Brain MRI, modality: ceT1
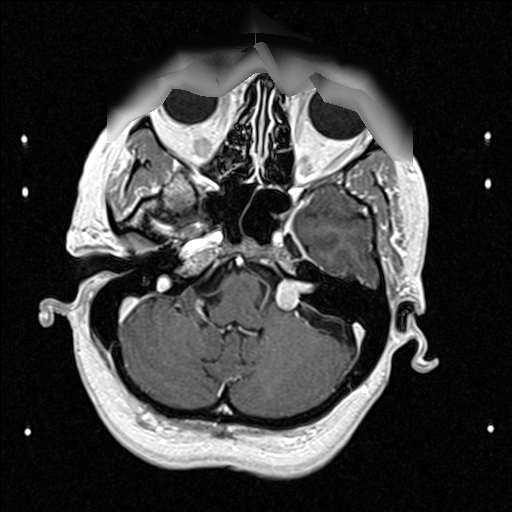